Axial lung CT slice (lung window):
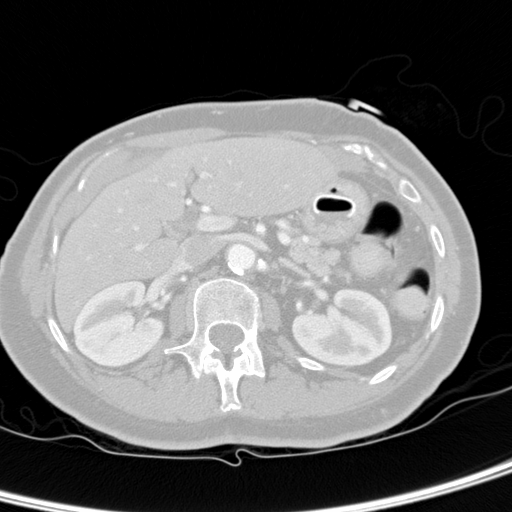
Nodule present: no